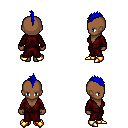
a pixel art fantasy rpg character, female body template, human, dark skin, red robe, magenta pants, blue mohawk hairstyle, gold boots, four views (front, back, left, right), 2x2 character sprite sheet, small pixel art, hard edges, no anti-aliasing